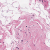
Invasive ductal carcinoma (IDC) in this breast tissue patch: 0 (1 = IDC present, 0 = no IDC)